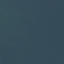
Land use / land cover: SeaLake